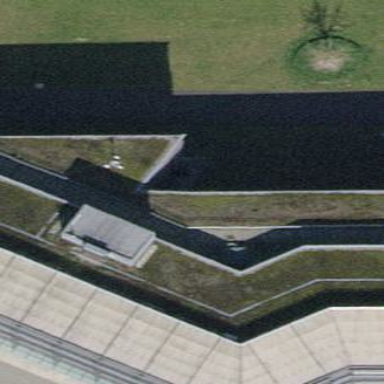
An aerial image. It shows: Building.